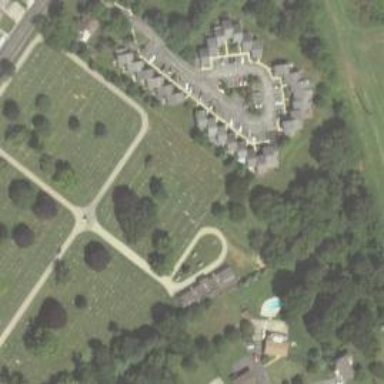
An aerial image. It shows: Cemetery.